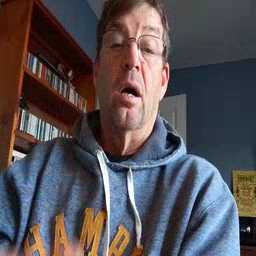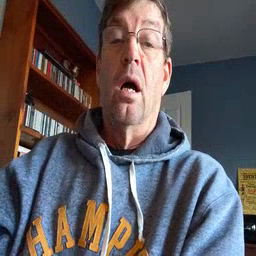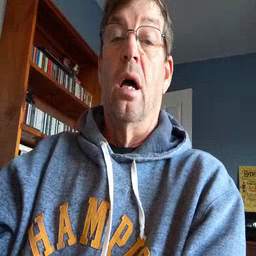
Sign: tomorrow